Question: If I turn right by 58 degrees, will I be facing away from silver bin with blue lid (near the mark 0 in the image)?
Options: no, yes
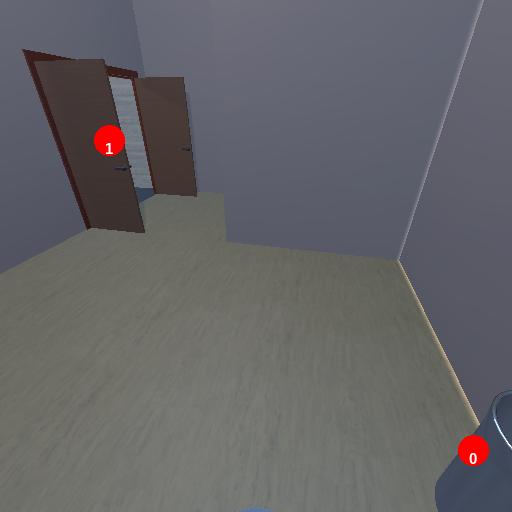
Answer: no